Field crop: maize
Growth stage: 2
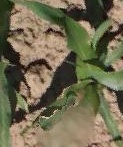
Species: maize